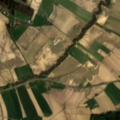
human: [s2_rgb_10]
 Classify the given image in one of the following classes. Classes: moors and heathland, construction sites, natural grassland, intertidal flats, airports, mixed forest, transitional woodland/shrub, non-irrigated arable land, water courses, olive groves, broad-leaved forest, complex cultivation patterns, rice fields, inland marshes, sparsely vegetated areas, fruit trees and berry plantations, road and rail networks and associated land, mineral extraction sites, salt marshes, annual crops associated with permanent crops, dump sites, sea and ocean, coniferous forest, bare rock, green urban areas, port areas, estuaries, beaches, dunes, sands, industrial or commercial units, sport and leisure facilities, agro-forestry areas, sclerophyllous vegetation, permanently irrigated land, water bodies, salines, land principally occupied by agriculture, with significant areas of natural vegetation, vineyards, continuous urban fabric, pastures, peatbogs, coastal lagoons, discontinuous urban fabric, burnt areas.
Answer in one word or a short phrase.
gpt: non-irrigated arable land, broad-leaved forest, mixed forest